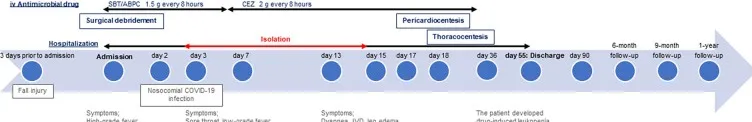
Timeline of the diagnostics, therapeutic interventions, and disease status of the present case. CEZ, cephazolin; CMR, cardiac magnetic resonance; CT, computed tomography; CXR, chest radiograph; COVID-19, coronavirus disease; Dx, diagnosis; ECG, electrocardiogram; FDG/PET, glucose analog 2-[18F]-fluoro-2-deoxy-d-glucose positron emission tomography; iv, intravenous; JVD, jugular vein distention; MMSE, methicillin-sensitive Staphylococcus aureus; MRI, magnetic resonance imaging; NPS, nasopharyngeal swab; P/E, physical examination; PF, pericardial fluid; RT-PCR, reverse-transcriptase polymerase chain reaction; SARS-CoV-2, severe acute respiratory syndrome coronavirus 2; SBT/ABPC, ampicillin-sulbactam; TTE, transthoracic echocardiography; VATS-biopsy, video-assisted thoracoscopic biopsy.
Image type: chart (chart)